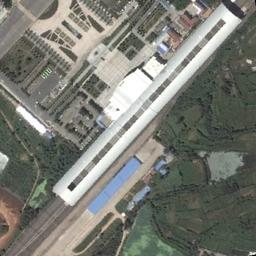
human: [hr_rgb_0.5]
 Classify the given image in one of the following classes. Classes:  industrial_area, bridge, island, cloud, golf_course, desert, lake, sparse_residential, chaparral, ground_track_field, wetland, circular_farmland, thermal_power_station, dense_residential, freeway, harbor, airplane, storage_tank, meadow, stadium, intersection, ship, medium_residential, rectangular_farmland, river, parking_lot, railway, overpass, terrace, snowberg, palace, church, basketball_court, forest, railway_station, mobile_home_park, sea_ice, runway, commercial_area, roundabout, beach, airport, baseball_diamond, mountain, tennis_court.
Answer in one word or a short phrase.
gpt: railway_station